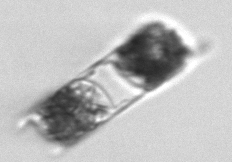
Label: Hemiaulus